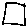
Label: square